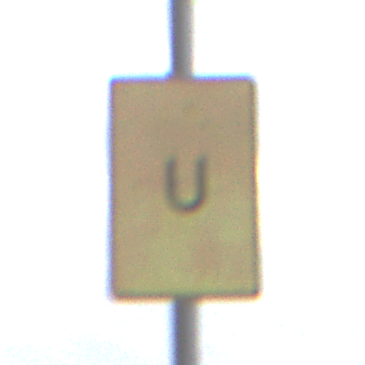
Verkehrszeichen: AnkuendigungOderFortsetzungUmleitungOhnePfeilsymbol
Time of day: MorningAfternoon
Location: Outdoor (Nature)
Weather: Overcast
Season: NotSpecified
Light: Natural